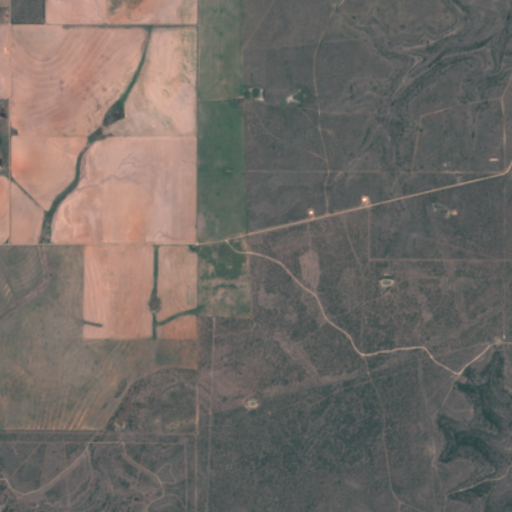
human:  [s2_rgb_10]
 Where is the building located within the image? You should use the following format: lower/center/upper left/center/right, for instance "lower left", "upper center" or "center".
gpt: The building is located in the upper left of the image.
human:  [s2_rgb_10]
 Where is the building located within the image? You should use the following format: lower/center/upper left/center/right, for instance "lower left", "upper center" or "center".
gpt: The building is located in the upper left of the image.
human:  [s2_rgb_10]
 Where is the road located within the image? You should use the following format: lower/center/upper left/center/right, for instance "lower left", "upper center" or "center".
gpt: There is no road in the image.